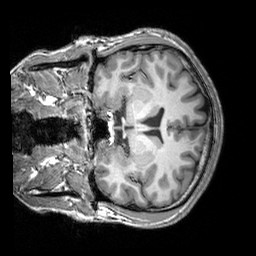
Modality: T1w
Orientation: coronal
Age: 21
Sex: male
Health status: healthy
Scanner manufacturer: siemens
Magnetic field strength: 3 T
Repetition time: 2.3 s
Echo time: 0.00303 s